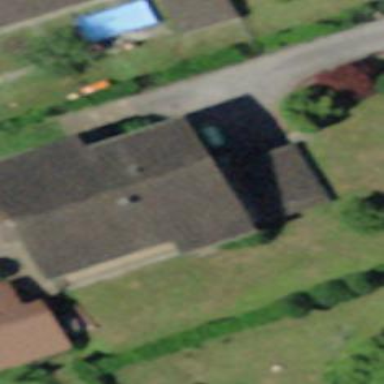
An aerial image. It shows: Garage.